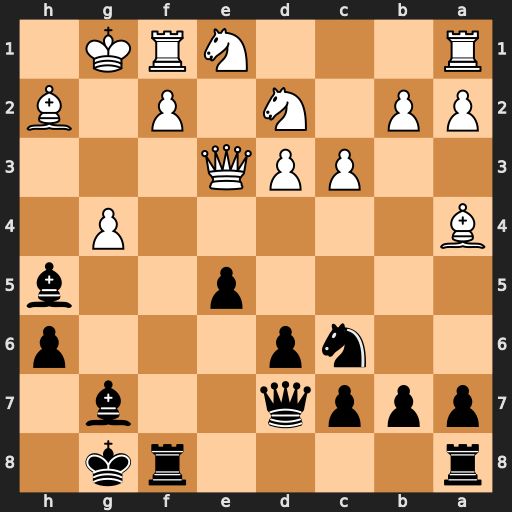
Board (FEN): r4rk1/pppq2b1/2np3p/4p2b/B5P1/2PPQ3/PP1N1P1B/R3NRK1
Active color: b
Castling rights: -
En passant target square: -
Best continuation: Qxg4+ Kh1 Qxa4